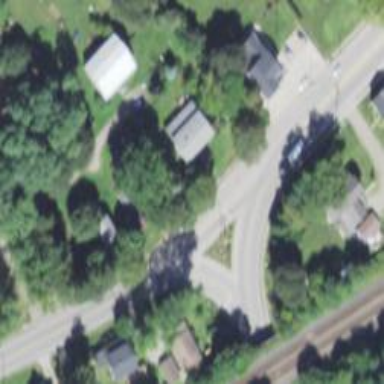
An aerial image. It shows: Secondary road with asphalt surface and sidewalk on the left.